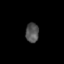
Tissue: skin
Cell type: Others
Senescence score: 0.7287
Nuclear area (px): 253
Mean DAPI intensity: 81.996